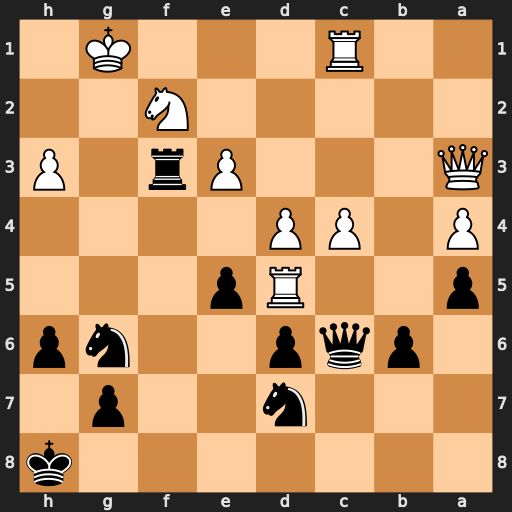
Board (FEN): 7k/3n2p1/1pqp2np/p2Rp3/P1PP4/Q3Pr1P/5N2/2R3K1
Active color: b
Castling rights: -
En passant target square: -
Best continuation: Nf6 Qxd6 Qxa4 dxe5 Nxd5